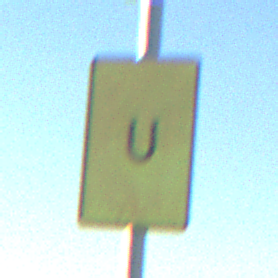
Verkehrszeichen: AnkuendigungOderFortsetzungUmleitungOhnePfeilsymbol
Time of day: SunriseSunset
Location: Outdoor (Nature)
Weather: Clear
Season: NotSpecified
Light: Natural